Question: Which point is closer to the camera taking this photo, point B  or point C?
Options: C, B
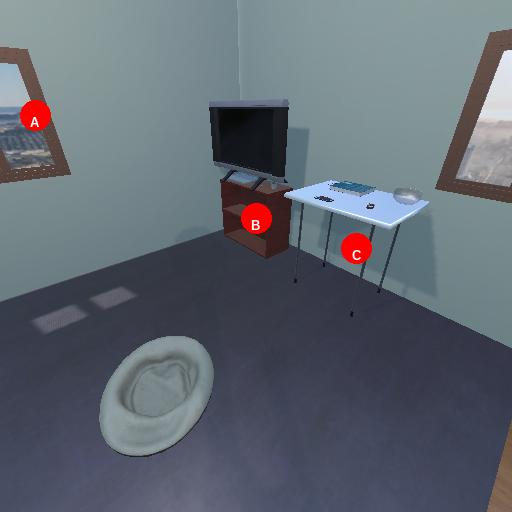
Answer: C